Question: I have a Java application that fills a jasper report, with many subreports each containing up to 20 dynamic fields, to print a pdf file.
I need to print one of my subreports more than one time: I take this information from Java. How can I loop the printing phase of this subreport, passing to JasperReports' report just the number of repetitions that I need?
Practically I have an array of object and I want to add to my main report subreports, each done more or less like this:
.
I'm using Jaspersoft Studio 6.3.1.
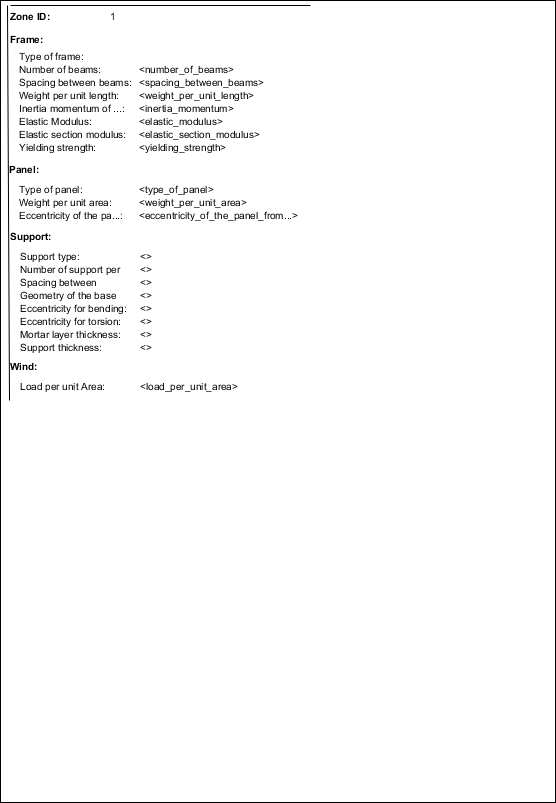
Answer: If your suberport is inside the detail band, you could add multiple rows to your datasource. One for each "repetition" you want to have, so the subreport will be printed multiple times.